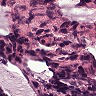
Metastatic tissue present: no